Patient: sex M, age 29
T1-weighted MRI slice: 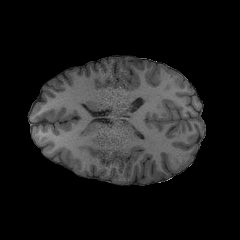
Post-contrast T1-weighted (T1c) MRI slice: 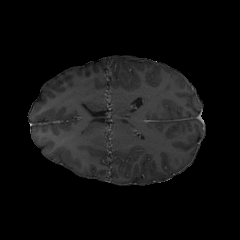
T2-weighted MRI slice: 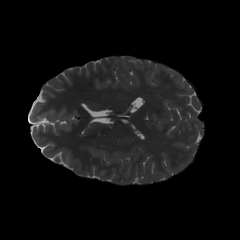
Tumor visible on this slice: yes
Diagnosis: Astrocytoma, IDH-mutant
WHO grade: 2